Question: hello i'm creating a login form .but my check box and term text related to it not positioning correctly .i have add '<br>' tag but no effect .i tried 'clearfix' it's not work either.here is the <URL>.

this is my html code
'''
<div class="mainlog">
<form>
<label class="la" for="xname">Name</label><input name="xname" class="in" value="" type="text"><br>
<label class="la" for="xemail">Email</label><input name="xemail" class="in" value="" type="text"><br>
<label class="la" for="xpass">password</label><input name="xpass" class="in" value="" type="text"><br>
<label class="la" for="xpasscon">confirm</label><input name="xpasscon" class="in" value="" type="text"><br>
<input type="checkbox" name="term"/><label class="lb" for="term" >I have read and agree to the Terms of Use and the Privacy Policy</label><br>
<input type="submit" value="Sign Up" />
</form>
</div>
'''
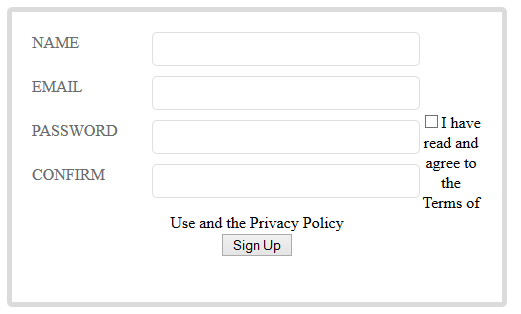
Answer: Wrap the checkbox and text in a div and float it left. '<center>'
'''
.mainlog {
width: 450px;
height: 250px;
border: 5px solid #DBDBDB;
border-radius: 5px;
padding: 20px;
}
.in {
padding: 8px;
border: 1px solid #DFDFDF;
width: 250px;
float: left;
margin-bottom: 10px;
border-radius: 5px;
}
.la {
width: 120px;
float: left;
text-align: left;
text-transform: uppercase;
color: #6B6B6B;
clear: both;
}
.lb {} .checkbox {
float: left;
}
}
'''
'''
<center>
<div class="mainlog">
<form>
<label class="la" for="xname">Name</label>
<input name="xname" class="in" value="" type="text">
<br>
<label class="la" for="xemail">Email</label>
<input name="xemail" class="in" value="" type="text">
<br>
<label class="la" for="xpass">password</label>
<input name="xpass" class="in" value="" type="text">
<br>
<label class="la" for="xpasscon">confirm</label>
<input name="xpasscon" class="in" value="" type="text">
<br>
<div class="checkbox">
<input type="checkbox" name="term" />
<label class="lb" for="term">I have read and agree to the Terms of Use and the Privacy Policy</label>
<br />
</div>
<input type="submit" value="Sign Up" />
</form>
</div>
</center>
'''